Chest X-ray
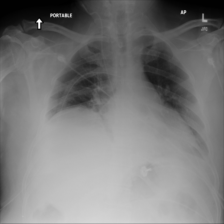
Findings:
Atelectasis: negative
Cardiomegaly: negative
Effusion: negative
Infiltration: negative
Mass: negative
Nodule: negative
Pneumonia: negative
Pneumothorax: negative
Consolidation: negative
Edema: negative
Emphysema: negative
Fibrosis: negative
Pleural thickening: negative
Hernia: negative